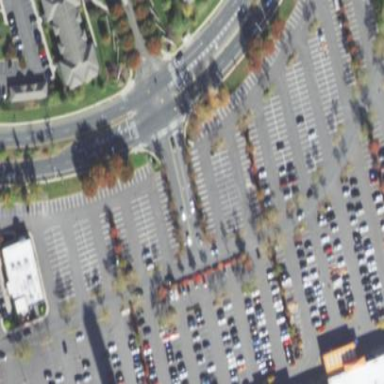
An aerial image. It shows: Parking area with surface.